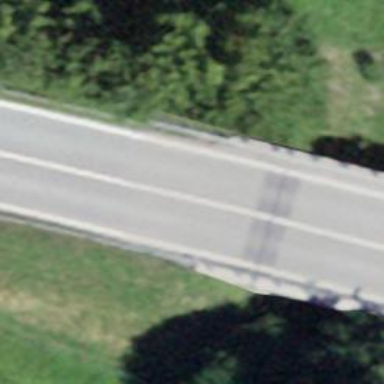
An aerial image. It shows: Primary highway crossing over bridge.